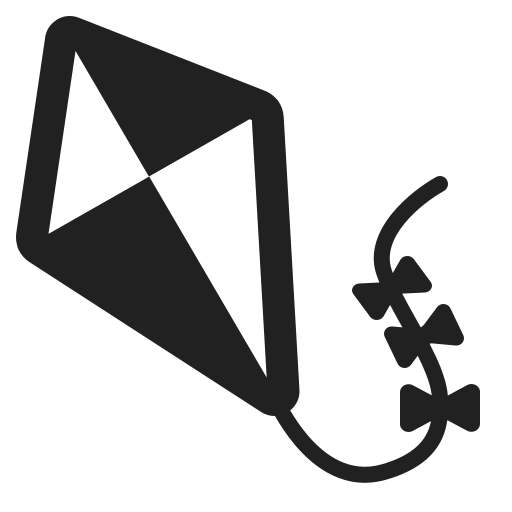
kite high contrast